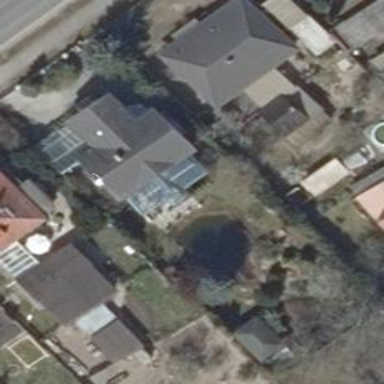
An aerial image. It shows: Detached building with gabled roof.